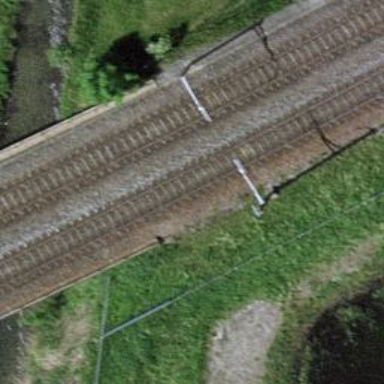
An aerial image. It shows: Bridge over electrified railway with contact line.